Interaction volume radius: 5 \u00c5
Interaction volume height: 25 \u00c5
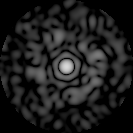
Disorder parameter: 0.8368